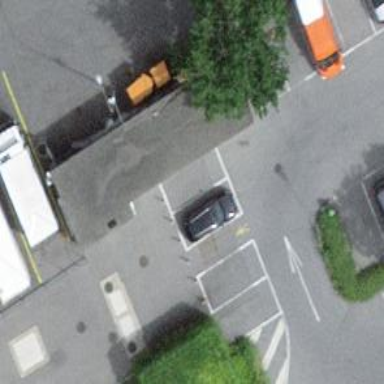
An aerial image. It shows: Bollard.